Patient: sex F, age 68
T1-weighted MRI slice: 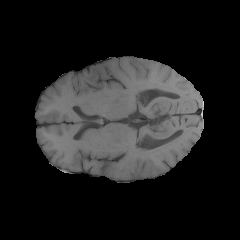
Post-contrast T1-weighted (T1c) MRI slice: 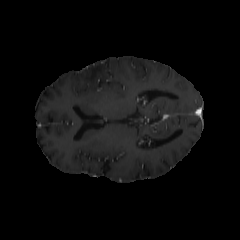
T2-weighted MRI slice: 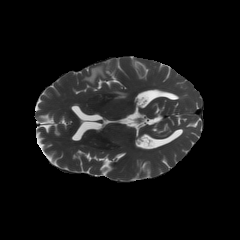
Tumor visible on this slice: yes
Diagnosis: Glioblastoma, IDH-wildtype
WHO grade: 4